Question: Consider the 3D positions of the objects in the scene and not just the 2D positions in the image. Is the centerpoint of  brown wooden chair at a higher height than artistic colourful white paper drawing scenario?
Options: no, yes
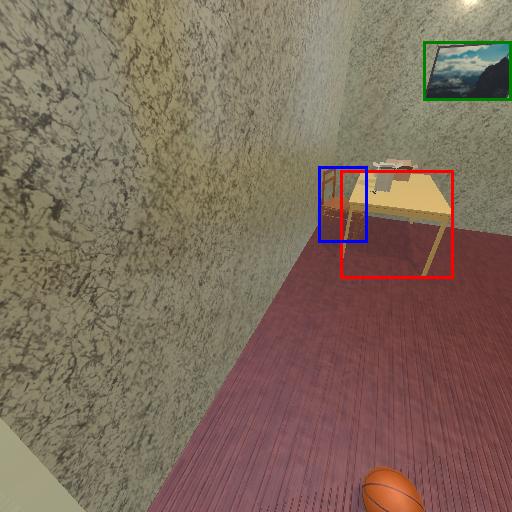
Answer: no